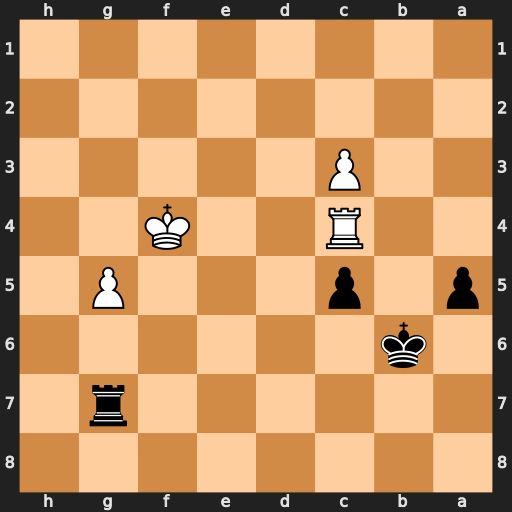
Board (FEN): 8/6r1/1k6/p1p3P1/2R2K2/2P5/8/8
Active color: b
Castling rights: -
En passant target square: -
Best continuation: Kb5 Re4 a4 Ke3 a3 Kd3 a2